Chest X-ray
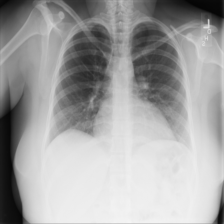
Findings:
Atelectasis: negative
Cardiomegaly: positive
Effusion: negative
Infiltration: negative
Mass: negative
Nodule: negative
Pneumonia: negative
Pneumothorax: negative
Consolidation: negative
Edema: negative
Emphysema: negative
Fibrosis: negative
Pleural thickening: negative
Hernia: negative